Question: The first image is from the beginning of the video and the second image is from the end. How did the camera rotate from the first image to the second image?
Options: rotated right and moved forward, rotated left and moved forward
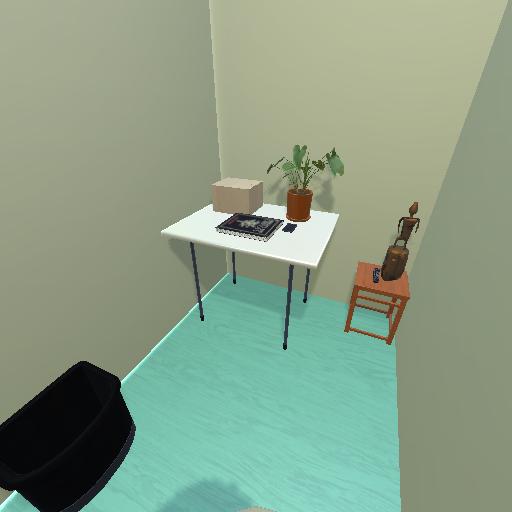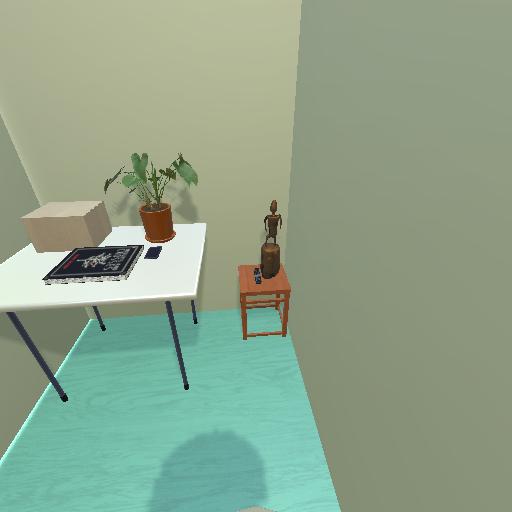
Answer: rotated right and moved forward